Question: I have a linear 'model1<-lm(divorce_rate~marriage_rate+median_age+population)' for which the leverage plot shows an outlier at 28 (State variable id for "Nevada"). I'd like to specify a model without Nevada in the dataset. I tried the following but got stuck.
'''
data<-read.dta("census.dta")
attach(data)
data1<-data.frame(pop,divorce,marriage,popurban,medage,divrate,marrate)
attach(data1)
model1<-lm(divrate~marrate+medage+pop,data=data1)
summary(model1)
layout(matrix(1:4,2,2))
plot(model1)
dfbetaPlots(lm(divrate~marrate+medage+pop),id.n=50)
vif(model1)
dataNV<-data[!data$state == "Nevada",]
attach(dataNV)
model3<-lm(divrate~marrate+medage+pop,data=dataNV)
'''
The last line of the above code gives me
'''
Error in model.frame.default(formula = divrate ~ marrate + medage + pop, :
variable lengths differ (found for 'medage')
'''

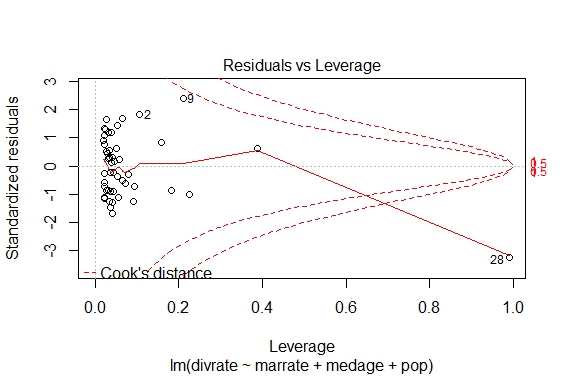
Answer: I suspect that you have some glitch in your code such that you have attach()ed copies that are still lying around in your environment -- that's why it's really best practice to use 'attach()'. The following code works for me:
'''
library(foreign)
## best not to call data 'data'
mydata <- read.dta("http://www.stata-press.com/data/r8/census.dta")
'''
I didn't find 'divrate' or 'marrate' in the data set: I'm going to speculate that you want the per capita rates:
'''
## best practice to use a new name rather than transforming 'in place'
mydata2 <- transform(mydata,marrate=marriage/pop,divrate=divorce/pop)
model1 <- lm(divrate~marrate+medage+pop,data=mydata2)
library(car)
plot(model1)
dfbetaPlots(model1)
'''
This works fine for me in a clean session:
'''
dataNV <- subset(mydata2,state != "Nevada")
## update() may be nice to avoid repeating details of the
## model specification (not really necessary in this case)
model3 <- update(model1,data=dataNV)
'''
Or you can use the 'subset' argument:
'''
model4 <- update(model1,subset=(state != "Nevada"))
'''